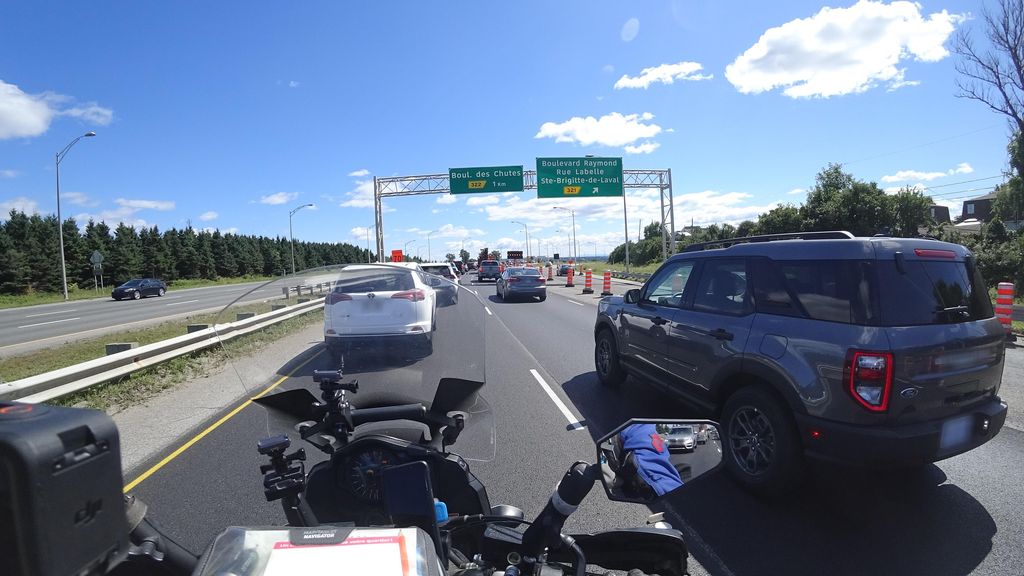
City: quebec_city